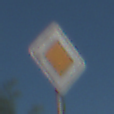
Verkehrszeichen: Vorfahrtsstrasse
Umgebung: Outdoor, Nature
Tageszeit: MorningAfternoon
Wetter: Clear
Licht: Natural
Jahreszeit: Summer
Kontrast: HighContrast